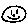
Label: smiley face